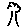
Label: tree